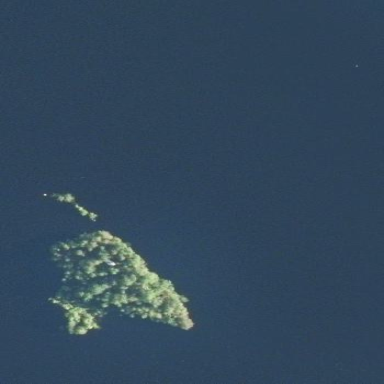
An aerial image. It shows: Islet.